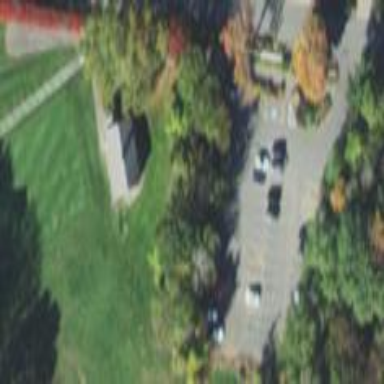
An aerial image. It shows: Parking area.